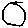
Label: circle